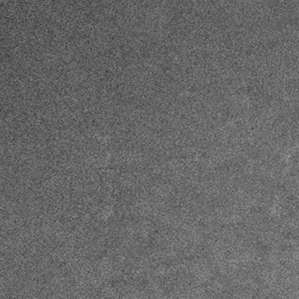
Label: frost